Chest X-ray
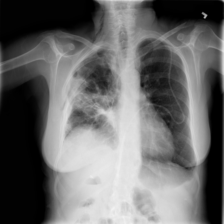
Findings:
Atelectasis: negative
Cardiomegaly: negative
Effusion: negative
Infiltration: negative
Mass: negative
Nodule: negative
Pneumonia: negative
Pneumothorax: negative
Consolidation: negative
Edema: negative
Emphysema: negative
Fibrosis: negative
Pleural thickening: negative
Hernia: negative